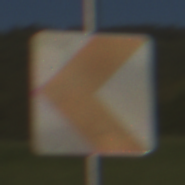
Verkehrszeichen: RichtungstafelnInKurvenKleinRechts
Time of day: MorningAfternoon
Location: Outdoor (Nature)
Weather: PartlyCloudy
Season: NotSpecified
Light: Natural